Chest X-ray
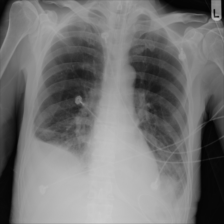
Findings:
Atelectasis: positive
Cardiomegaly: negative
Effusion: positive
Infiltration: positive
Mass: negative
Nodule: negative
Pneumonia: negative
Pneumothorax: negative
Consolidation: negative
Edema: negative
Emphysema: negative
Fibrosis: negative
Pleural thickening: negative
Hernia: negative